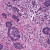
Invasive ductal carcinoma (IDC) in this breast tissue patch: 1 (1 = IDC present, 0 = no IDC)